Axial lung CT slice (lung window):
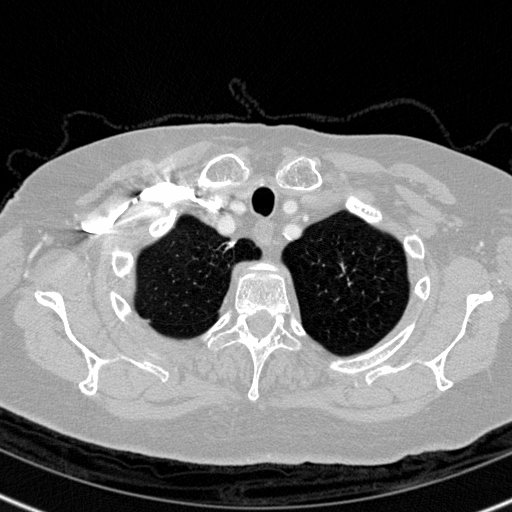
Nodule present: no